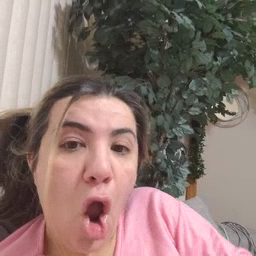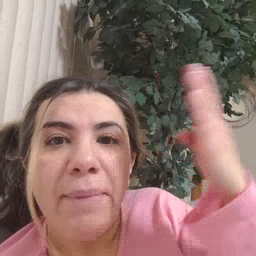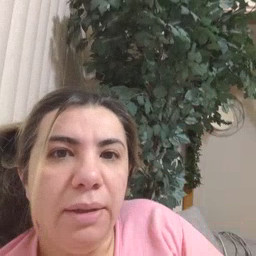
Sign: open